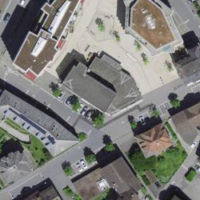
EUNIS habitat code: 54
Species observed at this site:
Ficus carica